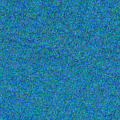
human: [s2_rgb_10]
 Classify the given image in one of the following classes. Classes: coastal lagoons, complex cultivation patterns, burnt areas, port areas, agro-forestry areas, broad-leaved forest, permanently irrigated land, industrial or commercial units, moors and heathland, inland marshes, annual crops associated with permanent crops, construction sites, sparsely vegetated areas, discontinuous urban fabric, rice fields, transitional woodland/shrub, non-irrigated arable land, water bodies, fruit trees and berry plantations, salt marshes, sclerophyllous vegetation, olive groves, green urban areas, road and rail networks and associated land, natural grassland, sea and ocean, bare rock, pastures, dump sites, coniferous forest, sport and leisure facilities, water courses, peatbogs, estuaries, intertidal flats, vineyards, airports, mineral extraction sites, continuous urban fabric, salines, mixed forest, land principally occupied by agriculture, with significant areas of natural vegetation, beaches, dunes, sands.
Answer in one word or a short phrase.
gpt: sea and ocean